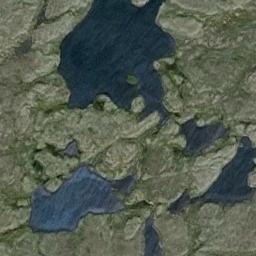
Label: lake